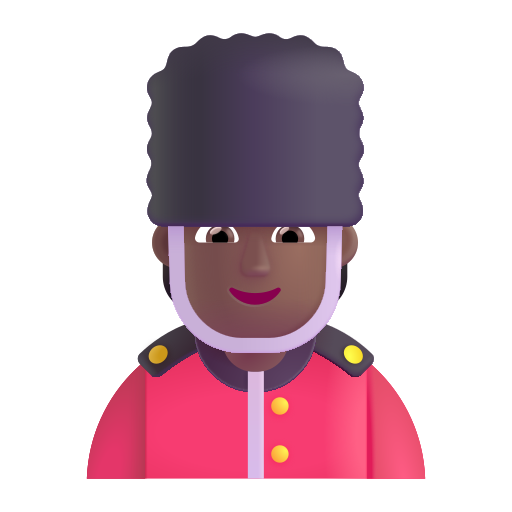
guard color  dark